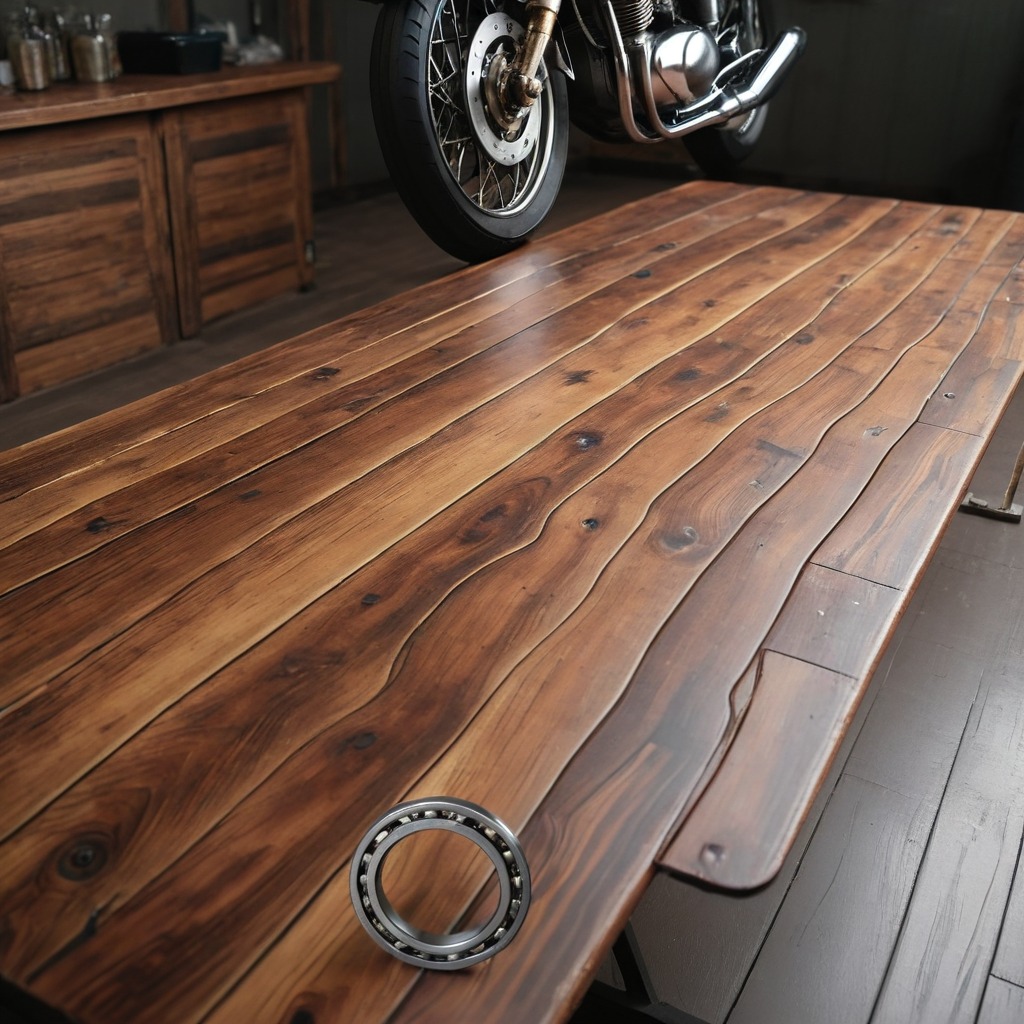
A metal ball bearing is lying on the oil-spilled wooden table in a vintage motorcycle garage.